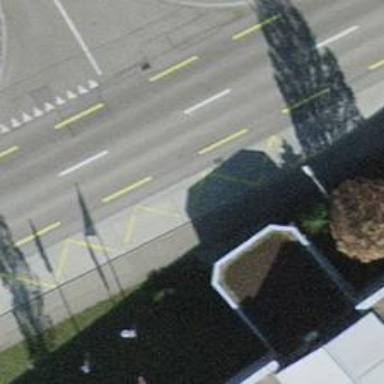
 serving as platform for public transportation."